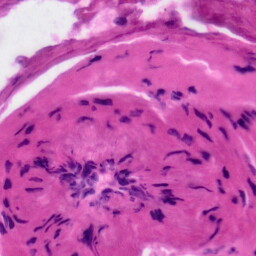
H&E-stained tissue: Tonsil